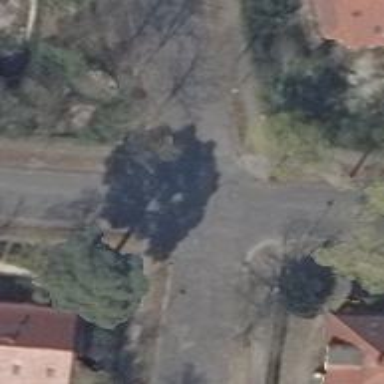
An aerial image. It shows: Unmarked road crossing.